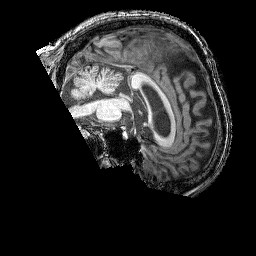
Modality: T1w
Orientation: sagittal
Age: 52
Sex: male
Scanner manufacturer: siemens
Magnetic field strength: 3 T
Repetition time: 2.25 s
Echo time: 0.00415 s